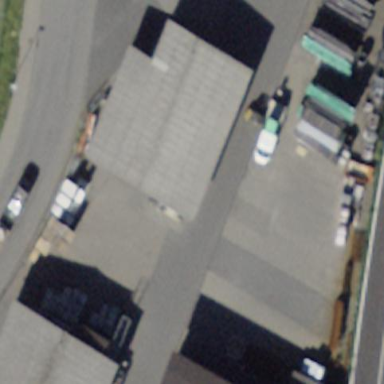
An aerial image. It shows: Warehouse building.